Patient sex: M
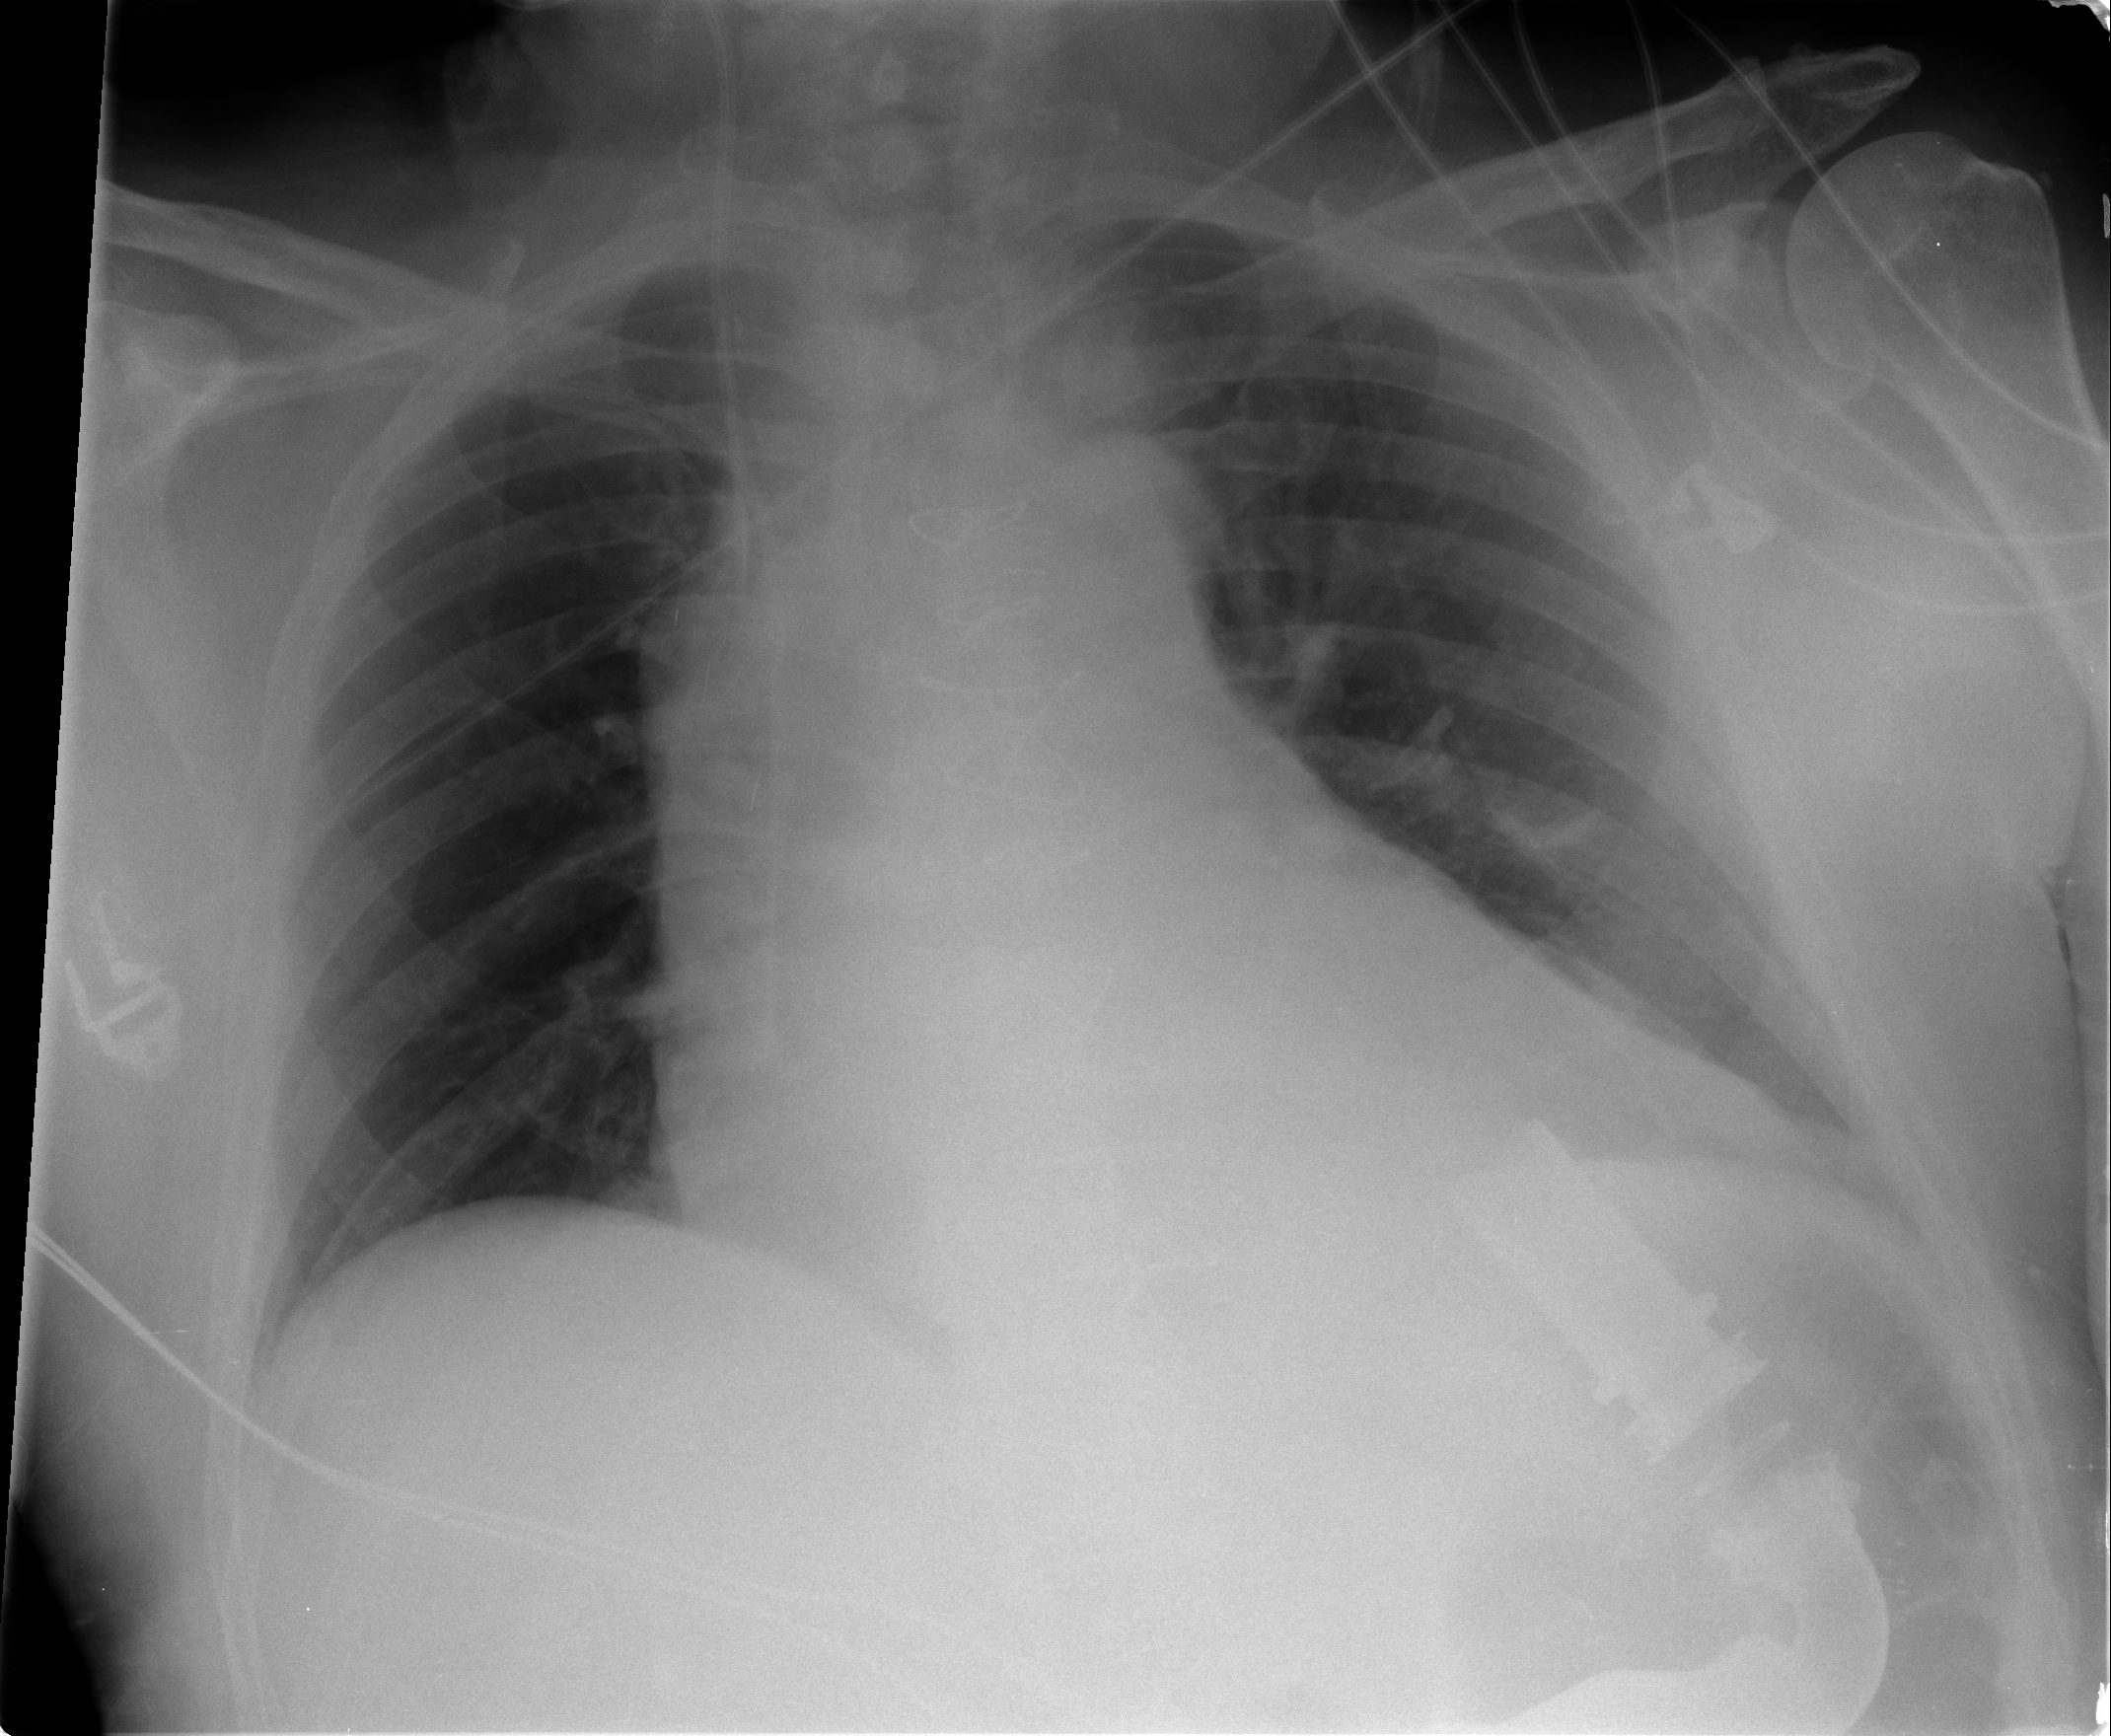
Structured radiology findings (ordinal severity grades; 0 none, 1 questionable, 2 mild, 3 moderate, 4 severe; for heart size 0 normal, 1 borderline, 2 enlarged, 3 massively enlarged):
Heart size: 2
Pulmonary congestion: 0
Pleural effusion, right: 0
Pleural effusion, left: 0
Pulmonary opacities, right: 0
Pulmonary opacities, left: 0
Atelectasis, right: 0
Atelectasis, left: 2